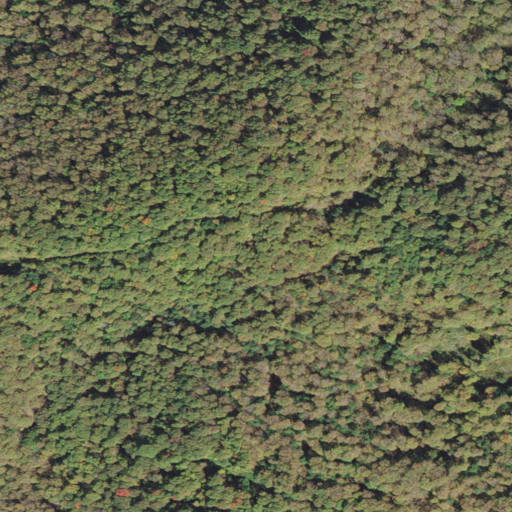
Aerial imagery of mountain in Vermont named Michigan Hill containing deciduous forest, mixed forest, and shrub